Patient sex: M
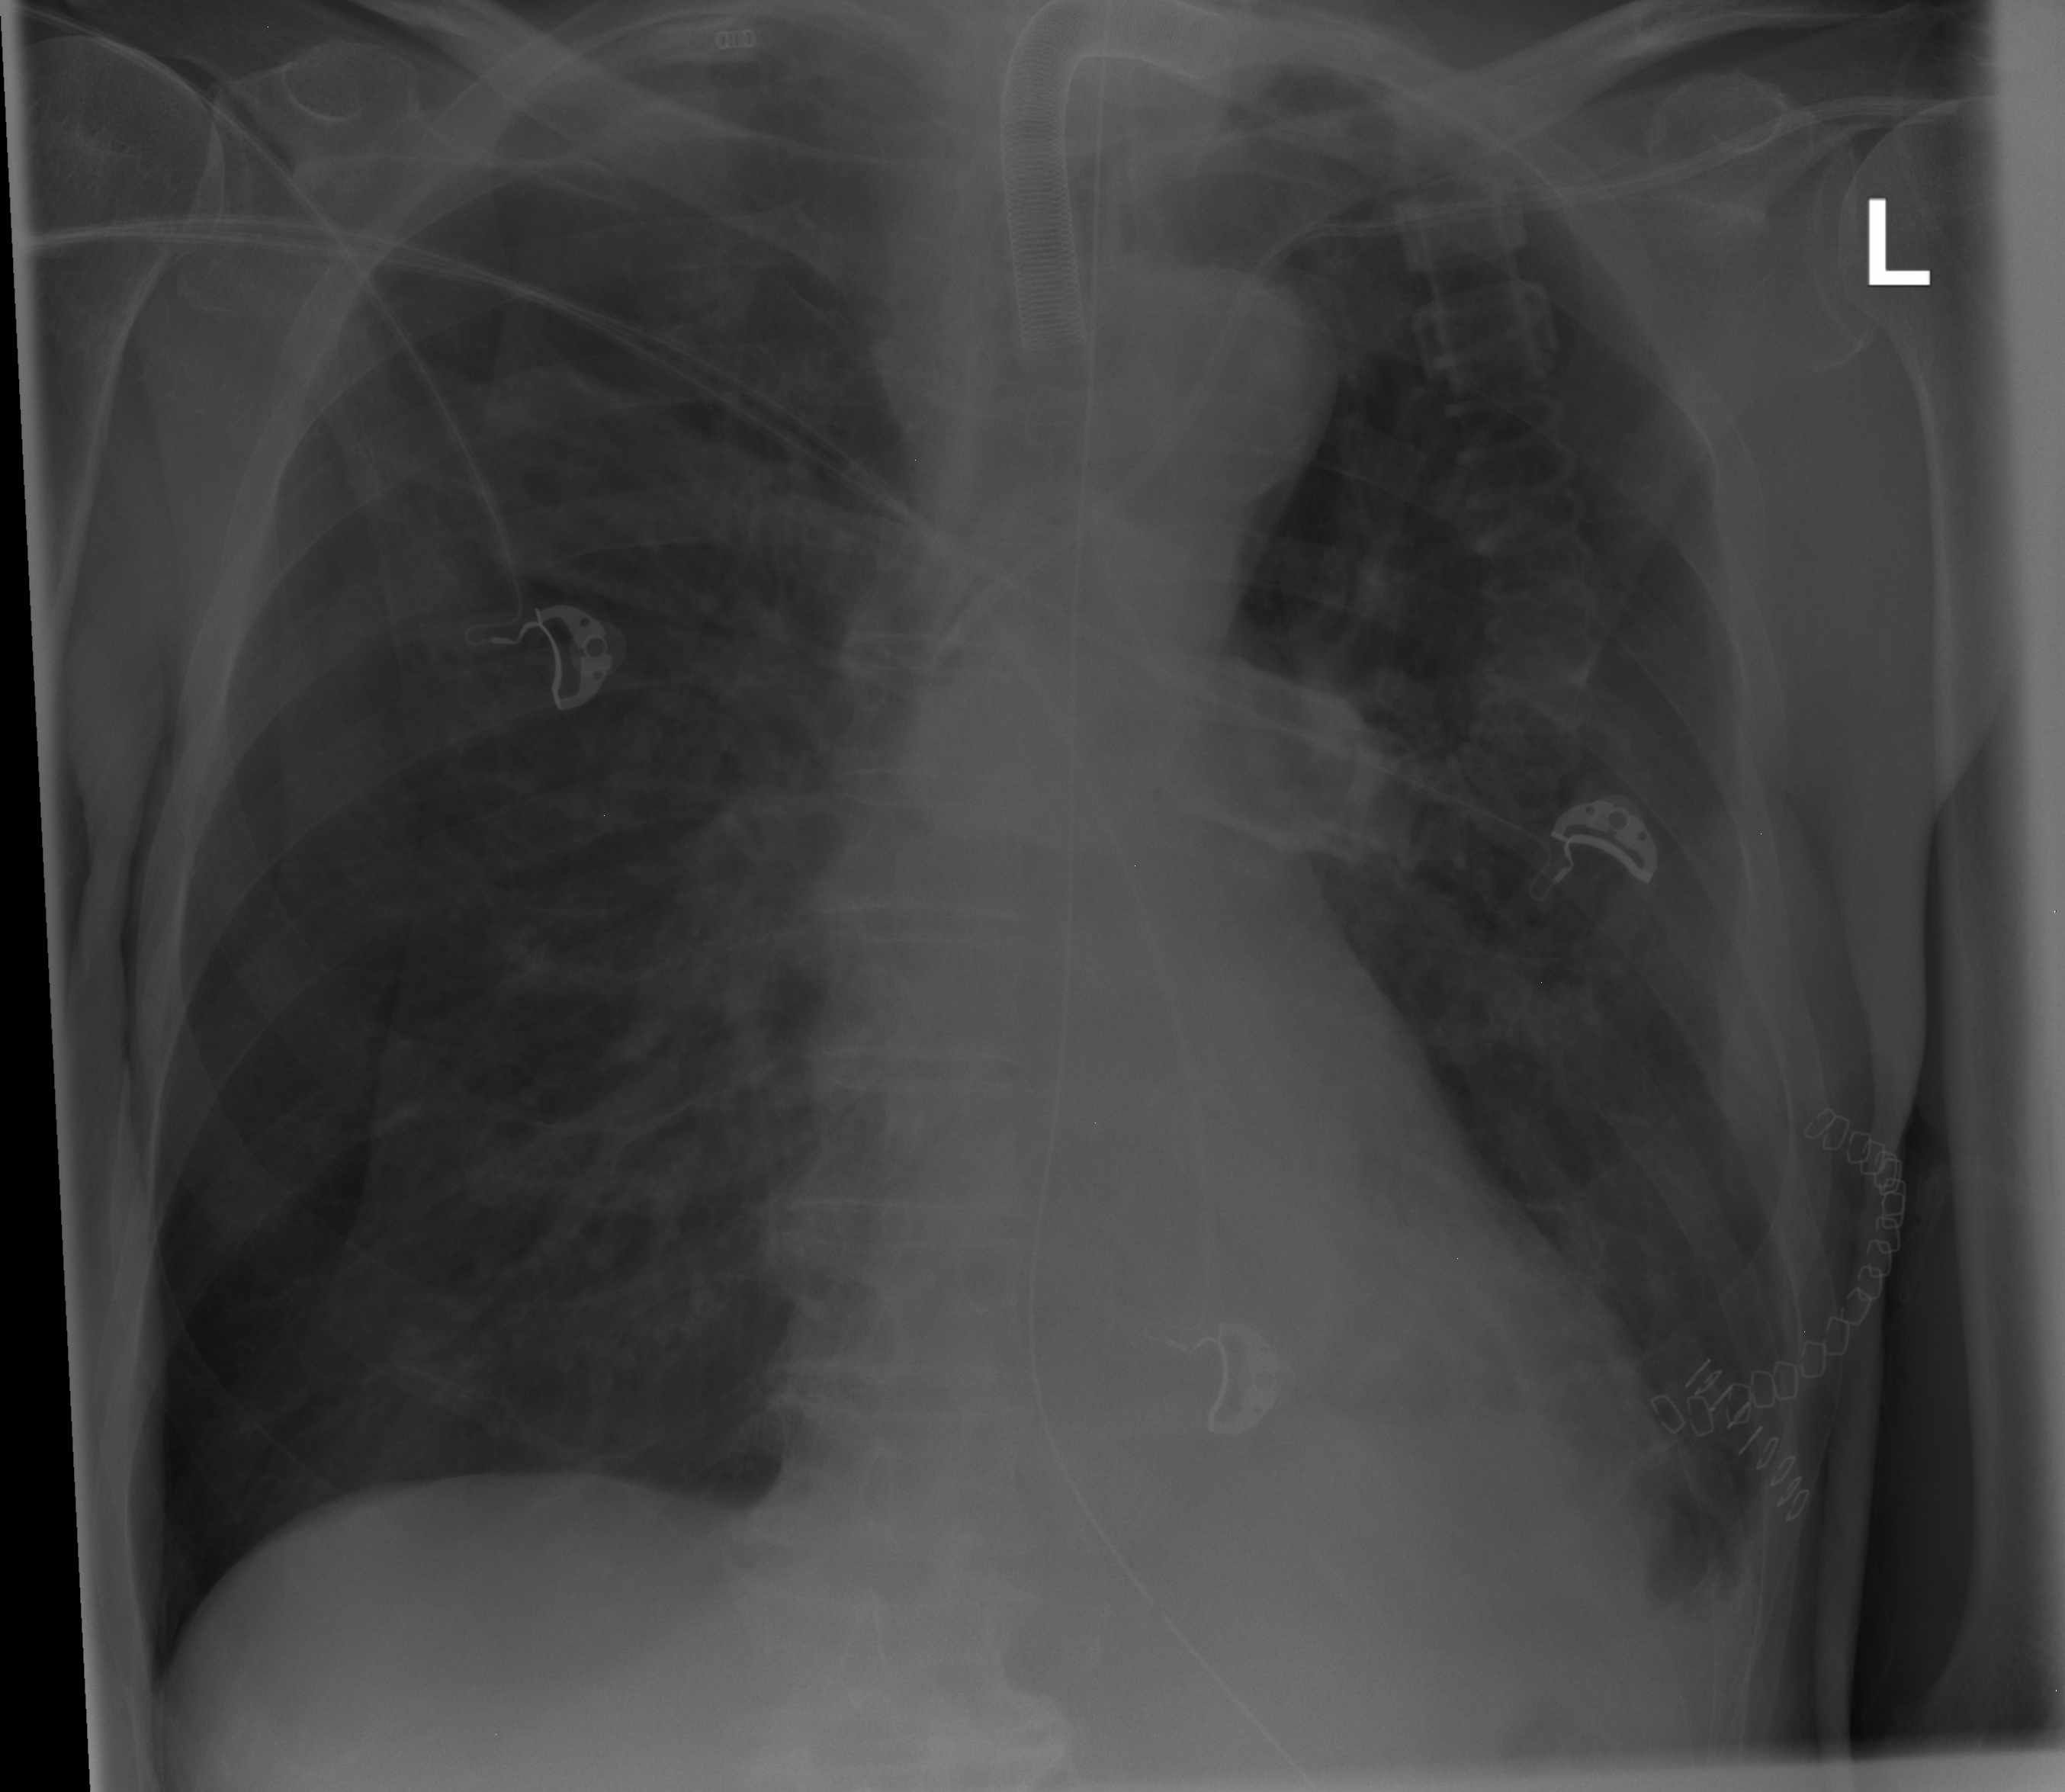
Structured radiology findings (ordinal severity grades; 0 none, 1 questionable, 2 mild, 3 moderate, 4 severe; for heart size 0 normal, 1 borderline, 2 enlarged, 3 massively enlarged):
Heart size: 0
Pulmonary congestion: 0
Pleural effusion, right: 0
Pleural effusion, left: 1
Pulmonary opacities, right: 0
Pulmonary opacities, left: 1
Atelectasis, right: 0
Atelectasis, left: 2